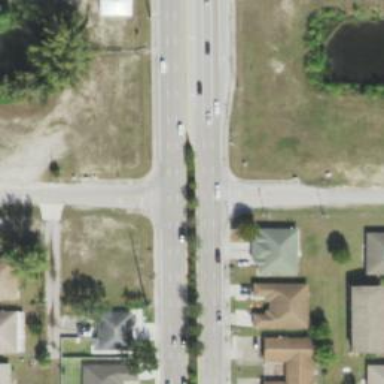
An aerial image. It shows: Uncontrolled road crossing.